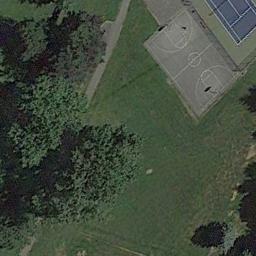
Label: basketball_court